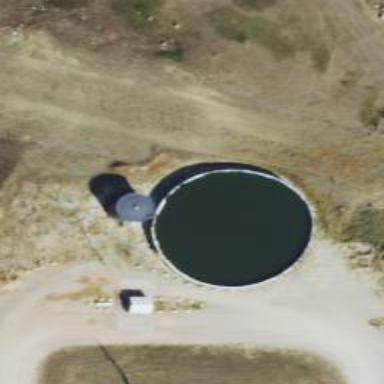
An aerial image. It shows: Storage tank with man-made structure.